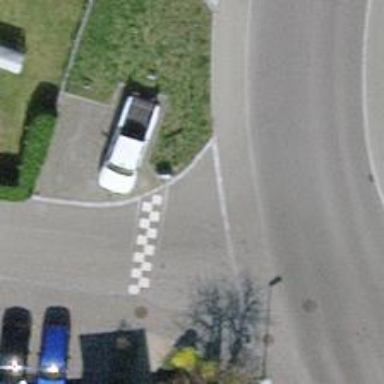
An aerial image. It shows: Traffic calming table.